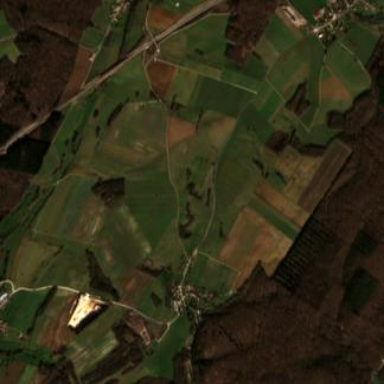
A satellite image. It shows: Picturesque farmland scene.